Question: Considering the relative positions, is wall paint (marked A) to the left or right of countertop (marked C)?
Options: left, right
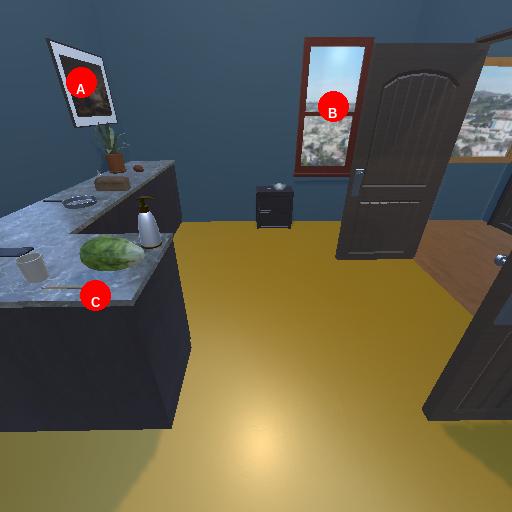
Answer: left